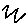
Label: zigzag